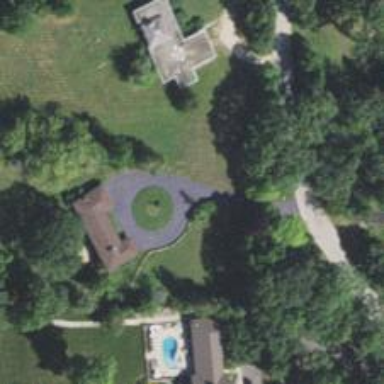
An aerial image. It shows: Driveway.